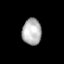
Tissue: lung
Cell type: Epithelial cells
Senescence score: 0.2002
Nuclear area (px): 496
Mean DAPI intensity: 180.512